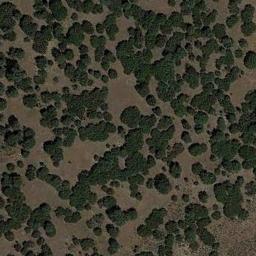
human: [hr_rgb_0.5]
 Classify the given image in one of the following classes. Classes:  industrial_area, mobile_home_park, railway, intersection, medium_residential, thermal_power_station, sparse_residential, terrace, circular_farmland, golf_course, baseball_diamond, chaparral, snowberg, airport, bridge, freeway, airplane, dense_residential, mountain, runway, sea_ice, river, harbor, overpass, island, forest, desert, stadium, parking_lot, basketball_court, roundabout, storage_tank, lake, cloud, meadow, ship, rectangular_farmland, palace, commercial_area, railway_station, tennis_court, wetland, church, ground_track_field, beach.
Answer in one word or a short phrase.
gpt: chaparral